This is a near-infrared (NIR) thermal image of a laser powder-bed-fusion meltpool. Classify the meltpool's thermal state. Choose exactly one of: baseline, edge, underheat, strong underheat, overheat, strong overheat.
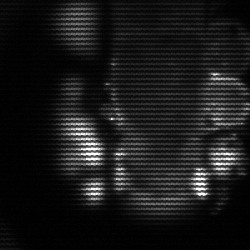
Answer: strong underheat